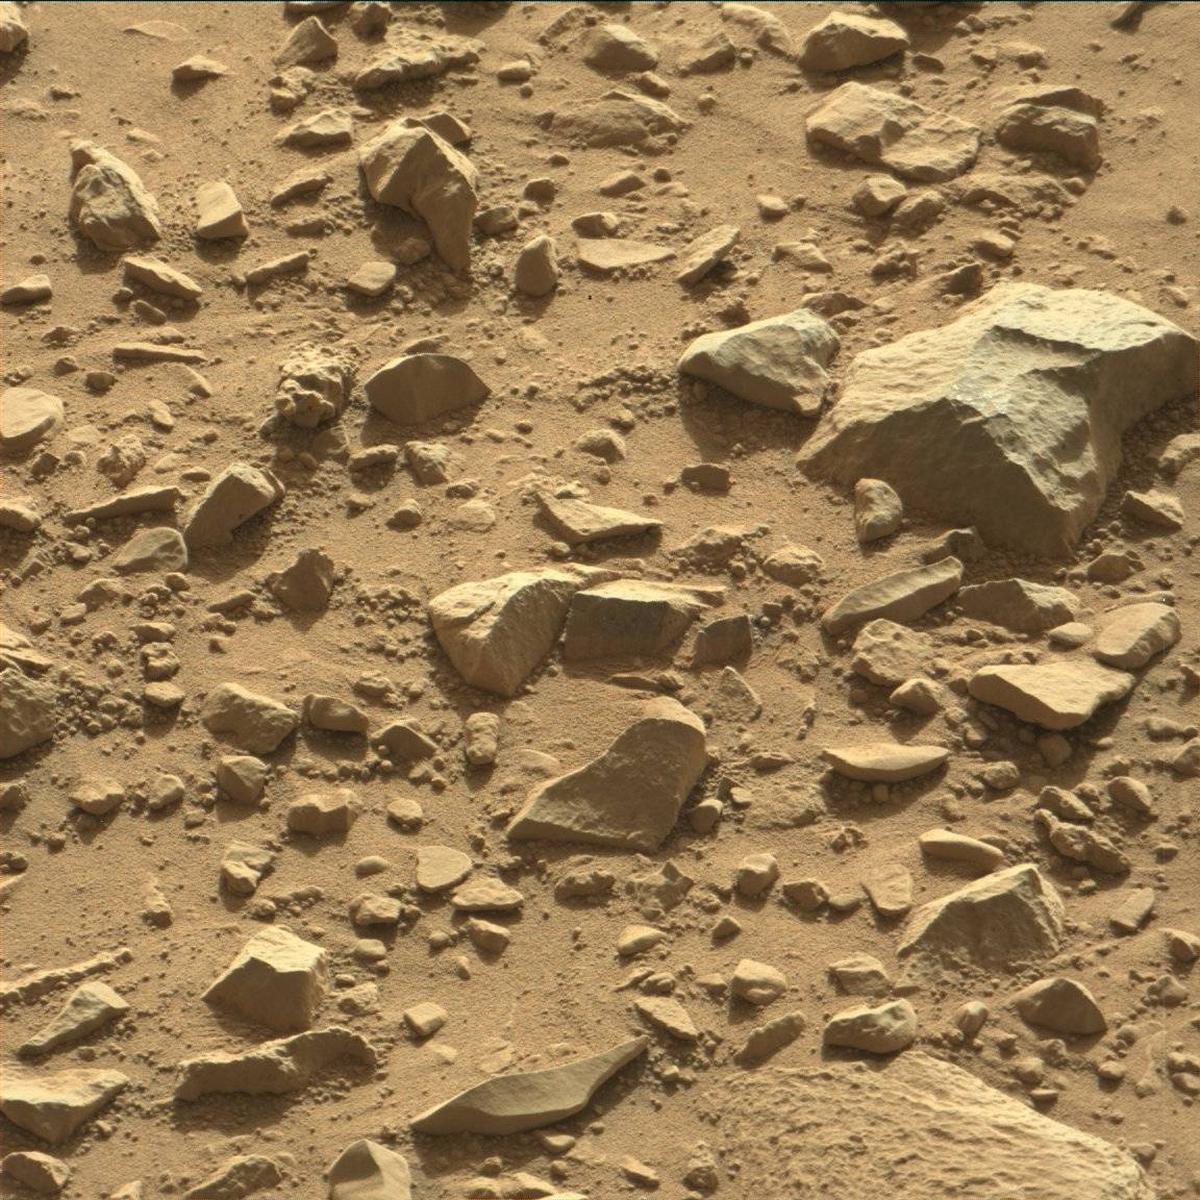
Terrain classes present: Bedrock, Rock, Sand / Soil